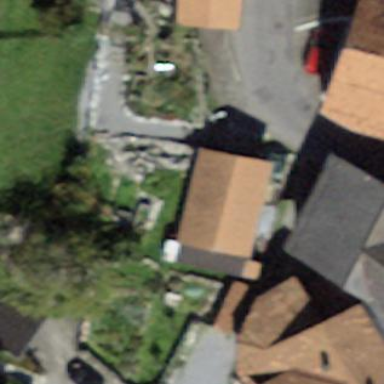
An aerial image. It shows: View of roof of building.